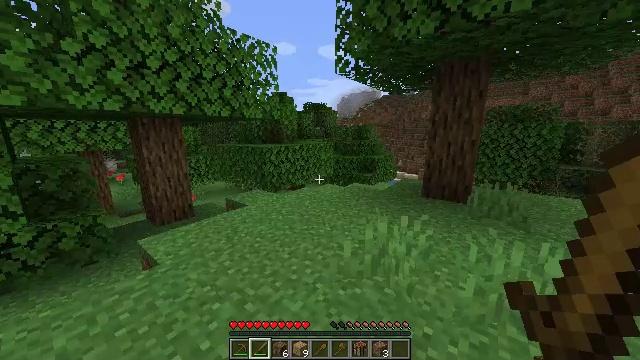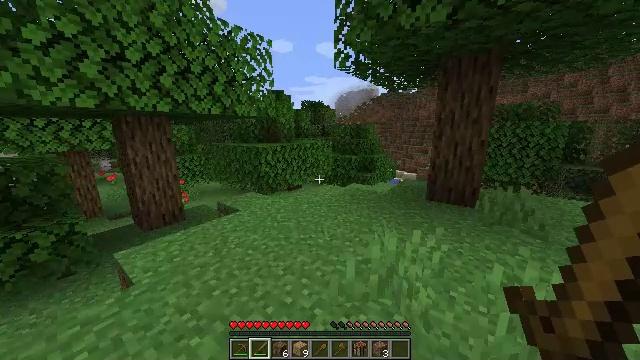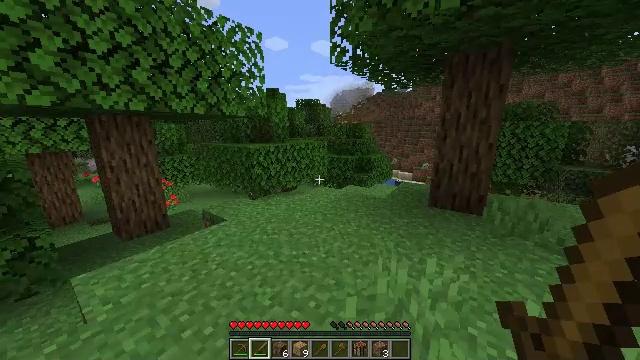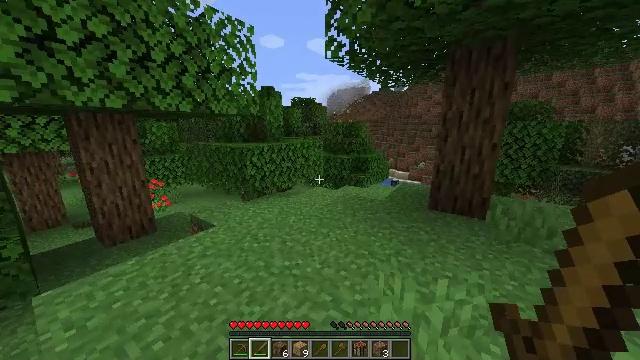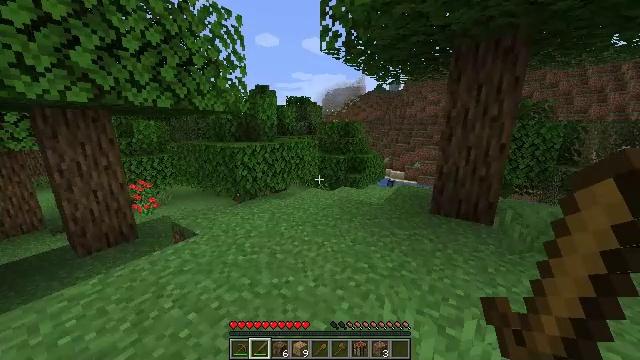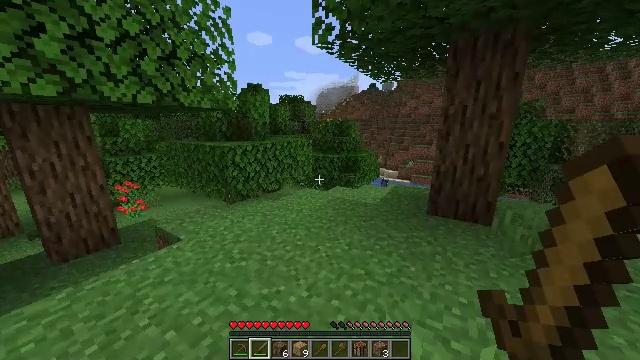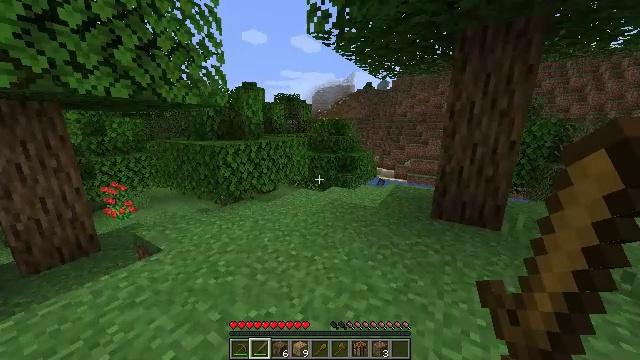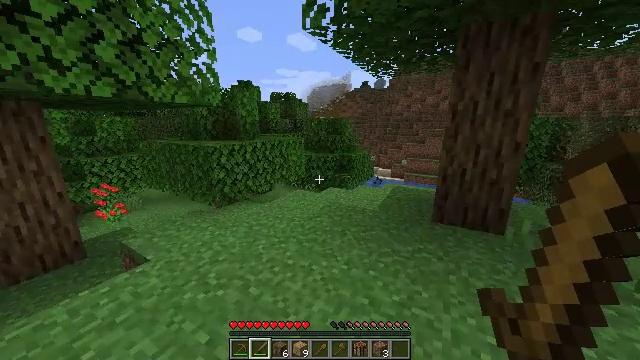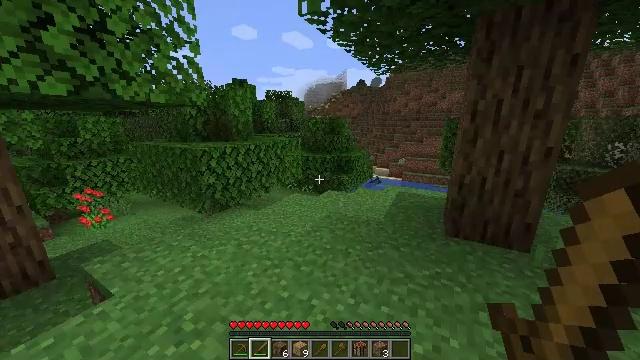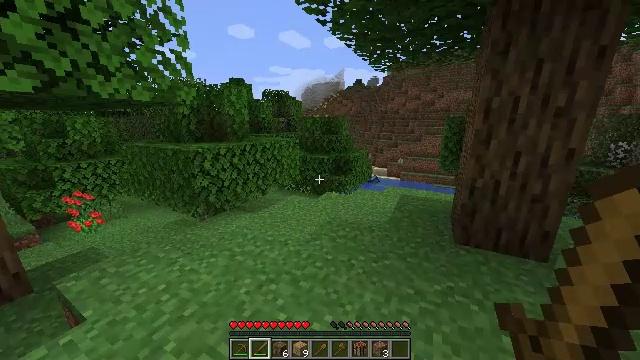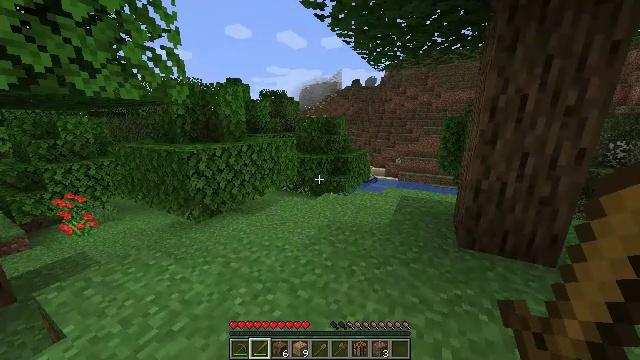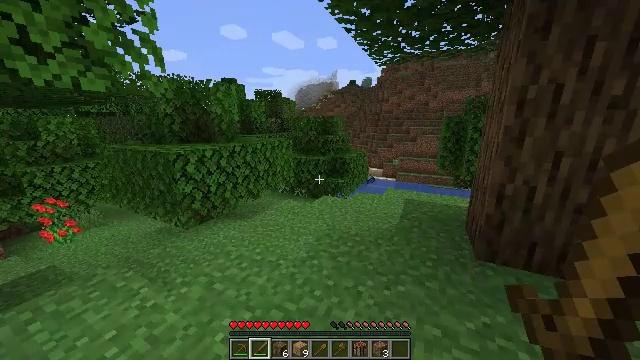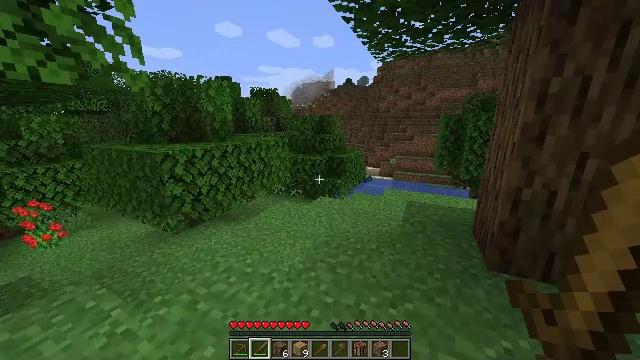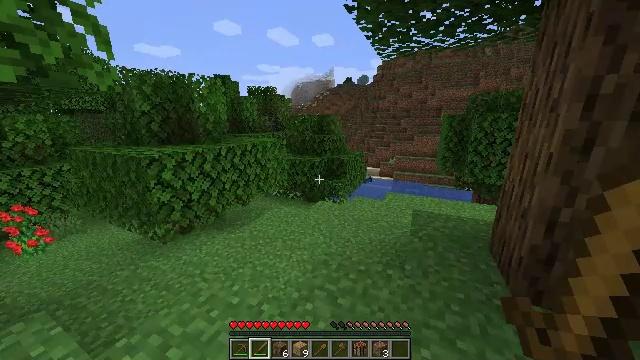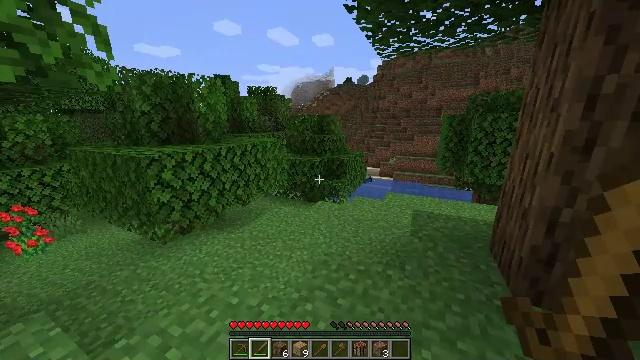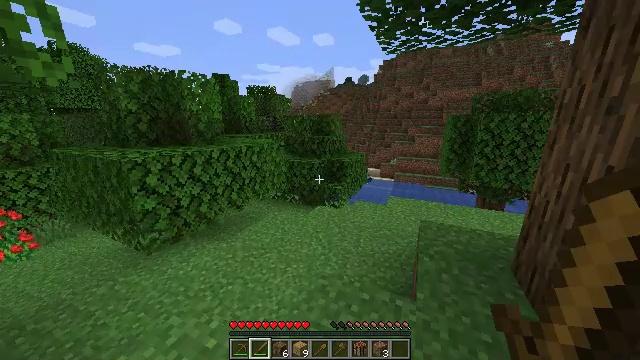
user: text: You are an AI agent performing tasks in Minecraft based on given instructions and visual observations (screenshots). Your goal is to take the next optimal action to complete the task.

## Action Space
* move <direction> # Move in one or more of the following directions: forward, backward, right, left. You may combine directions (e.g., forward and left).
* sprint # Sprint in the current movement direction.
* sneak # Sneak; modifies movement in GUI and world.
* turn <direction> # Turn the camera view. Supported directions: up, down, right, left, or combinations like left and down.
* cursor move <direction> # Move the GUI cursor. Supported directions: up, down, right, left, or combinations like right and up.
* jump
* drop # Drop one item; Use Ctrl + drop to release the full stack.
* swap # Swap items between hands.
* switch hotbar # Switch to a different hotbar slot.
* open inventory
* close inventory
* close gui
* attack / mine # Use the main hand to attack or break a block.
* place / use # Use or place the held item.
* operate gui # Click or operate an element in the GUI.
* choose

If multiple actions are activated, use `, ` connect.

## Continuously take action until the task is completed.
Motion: motion action
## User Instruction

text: Dig up the grass block for dirt.
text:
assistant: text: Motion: move forward, sprint
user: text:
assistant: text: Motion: move forward, sprint, turn right
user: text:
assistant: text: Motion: move forward, sprint, turn right
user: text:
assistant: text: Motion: move forward, sprint, turn right
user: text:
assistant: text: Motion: move forward, sprint, turn right
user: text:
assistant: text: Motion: move forward, sprint, turn right
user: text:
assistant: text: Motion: move forward, sprint
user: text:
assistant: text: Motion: move forward, sprint
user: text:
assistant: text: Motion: move forward, sprint
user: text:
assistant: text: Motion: move forward, sprint
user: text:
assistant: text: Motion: move forward, sprint
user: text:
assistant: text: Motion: move forward, sprint
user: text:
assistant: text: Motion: move forward, sprint
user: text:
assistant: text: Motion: move forward, sprint
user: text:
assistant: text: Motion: move forward, sprint
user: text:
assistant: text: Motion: move forward, sprint
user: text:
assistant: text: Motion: move forward, sprint, turn right
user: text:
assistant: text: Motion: move forward, sprint, turn right
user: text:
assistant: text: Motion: move forward, sprint
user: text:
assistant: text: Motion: move forward, sprint
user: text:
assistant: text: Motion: move forward, sprint
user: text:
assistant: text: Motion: move forward, sprint
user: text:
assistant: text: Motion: move forward, sprint
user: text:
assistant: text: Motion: move forward, sprint
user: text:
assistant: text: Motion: move forward, sprint
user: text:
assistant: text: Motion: move forward, sprint
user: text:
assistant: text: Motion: move forward, sprint, turn right and down
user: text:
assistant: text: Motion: move forward, sprint, turn right and down
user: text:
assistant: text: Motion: move forward, sprint, turn right and down
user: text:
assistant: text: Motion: move forward, sprint, turn right and down